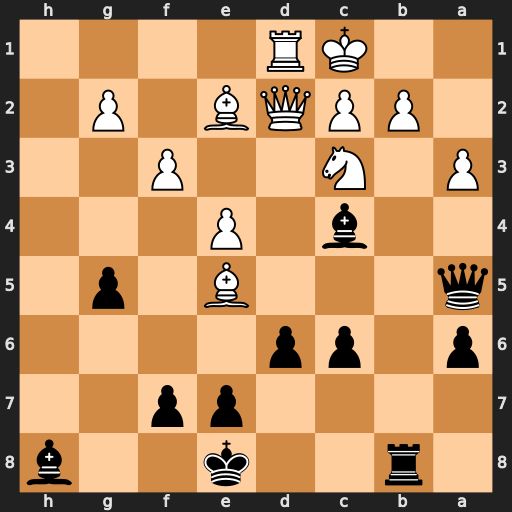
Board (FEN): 1r2k2b/4pp2/p1pp4/q3B1p1/2b1P3/P1N2P2/1PPQB1P1/2KR4
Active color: b
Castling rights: -
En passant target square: -
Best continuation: Bxe5 Bxc4 Bf4 Qxf4 gxf4